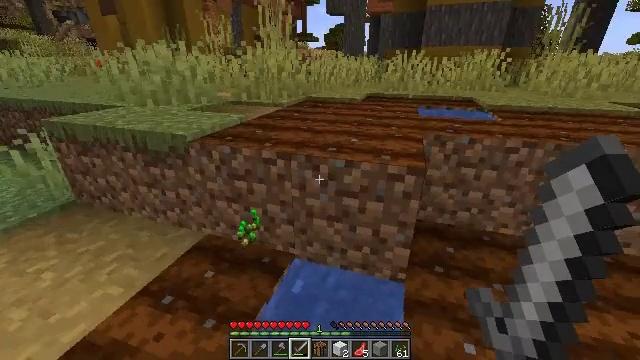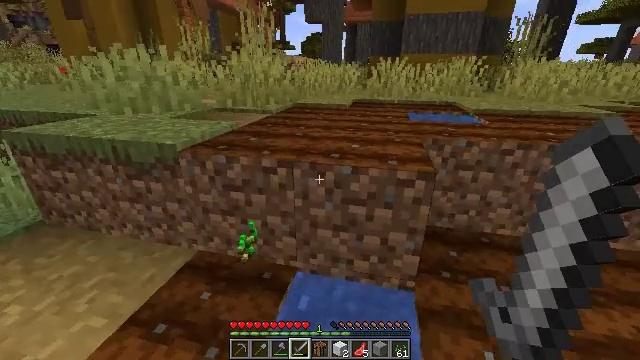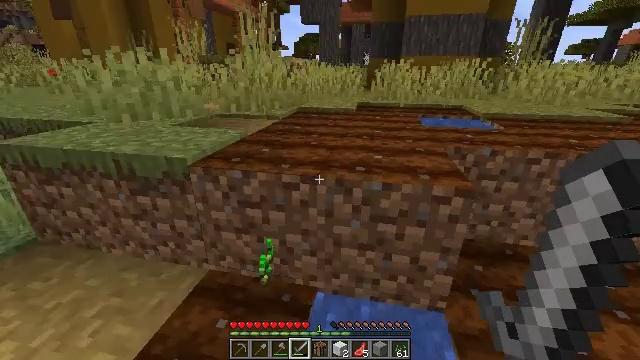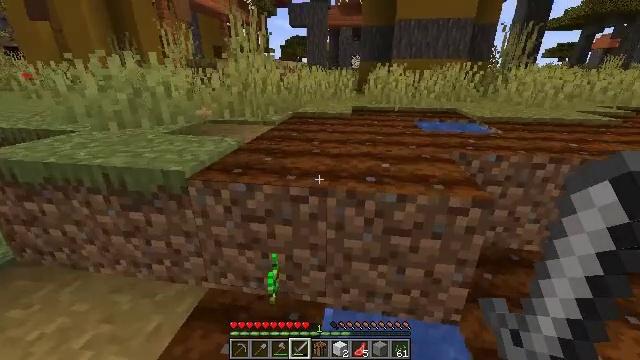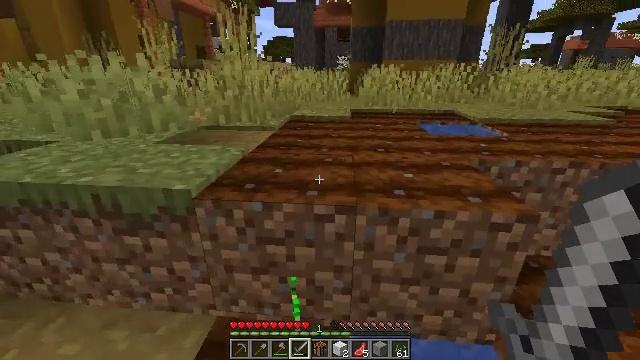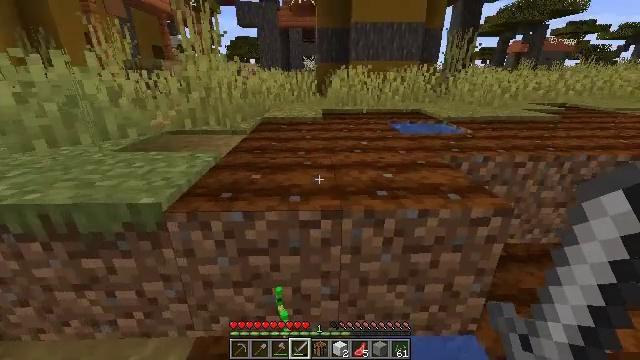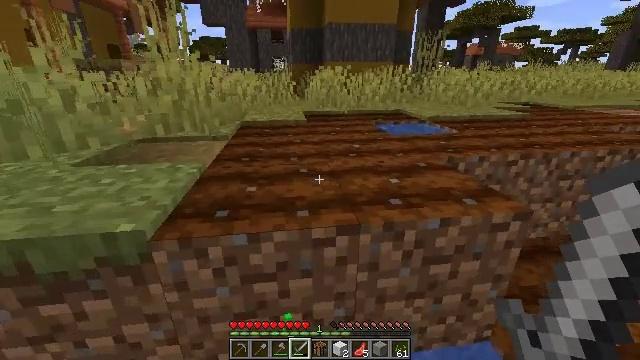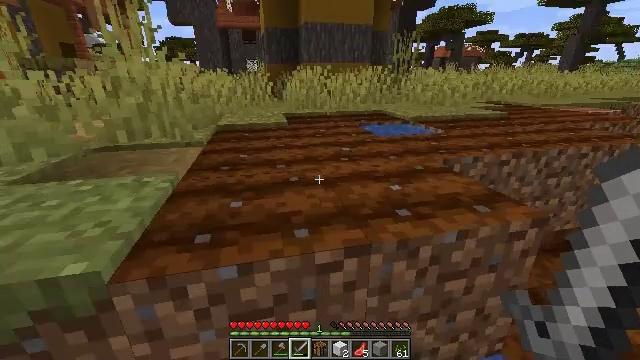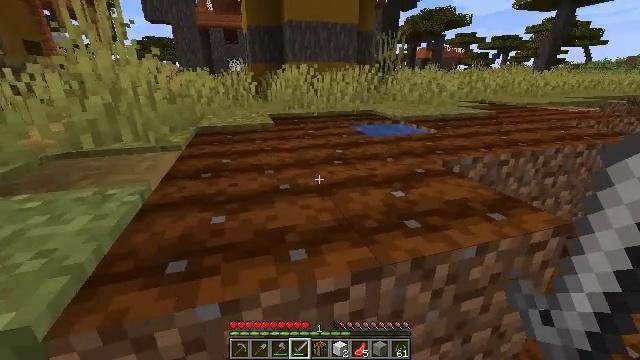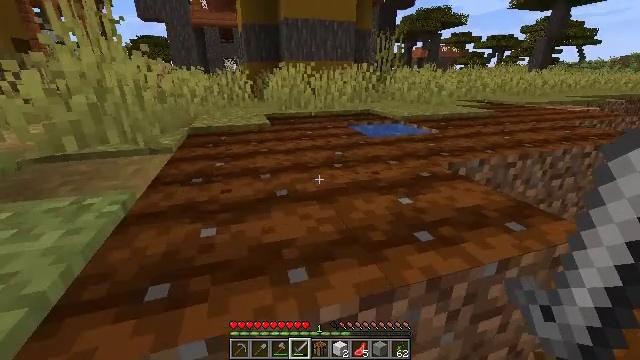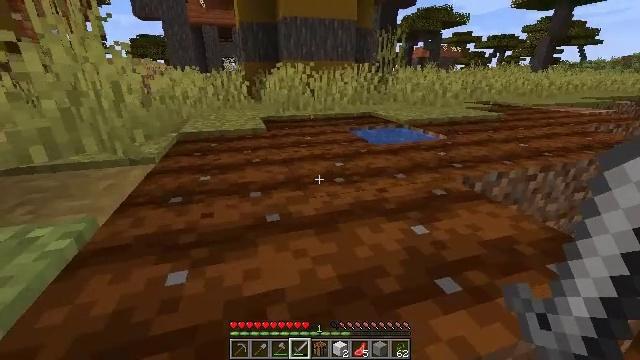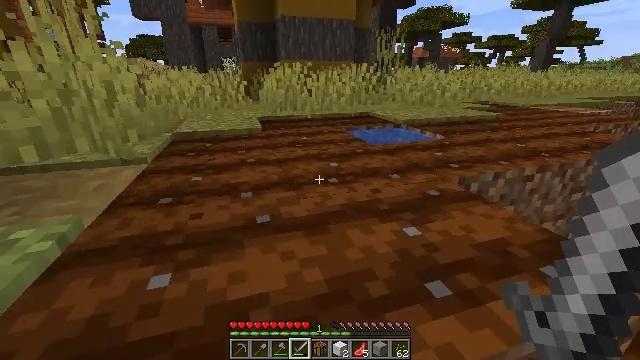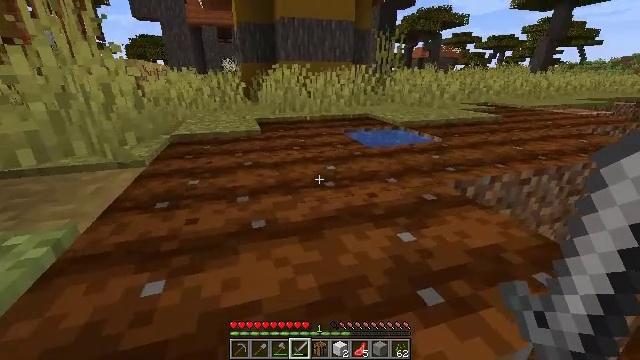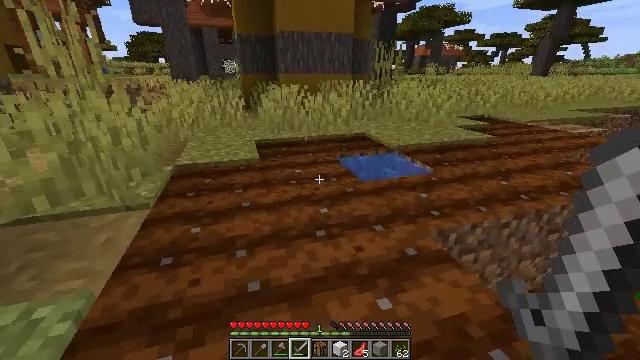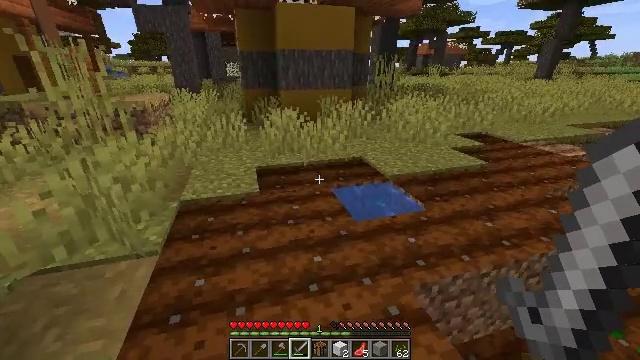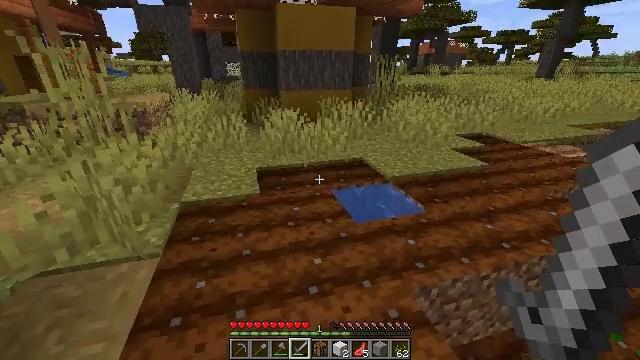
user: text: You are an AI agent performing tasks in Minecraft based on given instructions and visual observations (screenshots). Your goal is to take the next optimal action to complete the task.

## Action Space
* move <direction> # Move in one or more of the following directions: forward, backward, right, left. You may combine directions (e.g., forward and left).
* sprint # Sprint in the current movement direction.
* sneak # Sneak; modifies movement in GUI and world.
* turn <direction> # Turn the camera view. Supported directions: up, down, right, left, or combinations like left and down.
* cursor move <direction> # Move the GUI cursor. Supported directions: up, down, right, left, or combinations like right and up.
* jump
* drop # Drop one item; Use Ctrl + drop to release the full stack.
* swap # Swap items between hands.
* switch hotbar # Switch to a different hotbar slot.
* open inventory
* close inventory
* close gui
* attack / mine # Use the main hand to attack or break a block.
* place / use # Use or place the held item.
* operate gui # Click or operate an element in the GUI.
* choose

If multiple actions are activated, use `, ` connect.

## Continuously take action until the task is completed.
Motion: motion action
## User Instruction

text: Attack the orange bed to pick it up.
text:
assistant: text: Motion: move forward and move left, turn right and up
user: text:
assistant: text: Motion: move forward and move left, turn right
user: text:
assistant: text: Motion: move forward and move left, turn right
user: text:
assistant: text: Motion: move forward and move left, turn right
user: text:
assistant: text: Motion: move forward and move left, turn right
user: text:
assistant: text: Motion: move forward, turn right
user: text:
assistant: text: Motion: move forward, turn right
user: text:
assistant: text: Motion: move forward, turn right
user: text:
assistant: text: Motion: move forward
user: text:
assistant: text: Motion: move forward
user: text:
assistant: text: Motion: move forward
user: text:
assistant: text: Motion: move forward, jump
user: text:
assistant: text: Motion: move forward, jump
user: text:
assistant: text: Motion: move forward, jump
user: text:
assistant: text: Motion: move forward, jump
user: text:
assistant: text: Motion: move forward and move left, jump
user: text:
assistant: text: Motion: move forward and move left, turn left
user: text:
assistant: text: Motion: move forward and move left, turn left and up
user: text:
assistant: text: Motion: move forward and move left, turn left and up
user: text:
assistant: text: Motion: move forward and move left
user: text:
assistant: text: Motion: move forward
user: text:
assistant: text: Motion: move forward, turn left
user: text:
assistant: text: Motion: move forward
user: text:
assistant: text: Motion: move forward, sprint
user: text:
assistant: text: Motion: move forward, sprint
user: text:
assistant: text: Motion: move forward, sprint
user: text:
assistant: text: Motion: move forward, sprint, turn left
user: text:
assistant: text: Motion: move forward, sprint
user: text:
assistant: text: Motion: move forward, sprint, turn left
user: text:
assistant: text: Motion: move forward, sprint, turn left